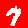
Digit: 7